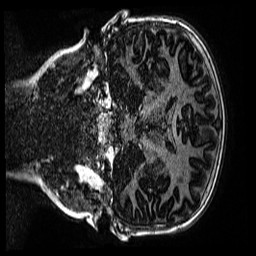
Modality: MP2RAGE
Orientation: coronal
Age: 9
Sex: male
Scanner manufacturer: siemens
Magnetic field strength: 3 T
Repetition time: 4 s
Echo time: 0.00299 s